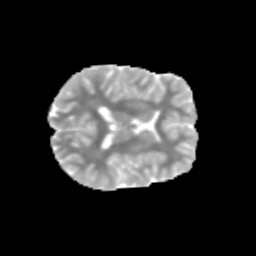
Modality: MD
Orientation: axial
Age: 14
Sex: female
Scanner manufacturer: siemens
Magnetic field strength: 3 T
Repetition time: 3.8 s
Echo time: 0.07 s